Field crop: maize
Growth stage: 1
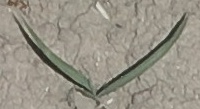
Species: sorghum